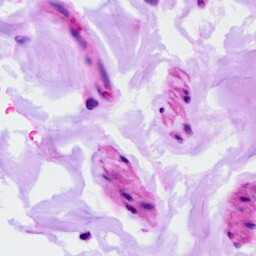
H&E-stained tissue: Ovarian